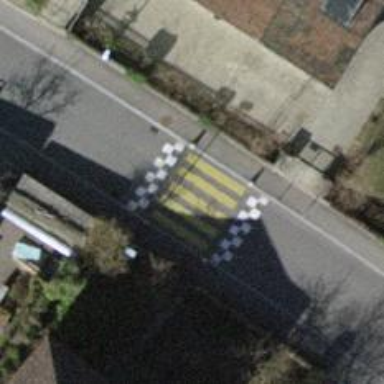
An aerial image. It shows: Uncontrolled road crossing.